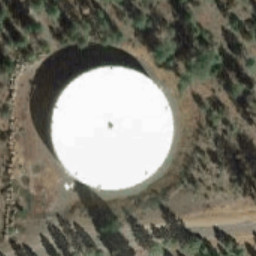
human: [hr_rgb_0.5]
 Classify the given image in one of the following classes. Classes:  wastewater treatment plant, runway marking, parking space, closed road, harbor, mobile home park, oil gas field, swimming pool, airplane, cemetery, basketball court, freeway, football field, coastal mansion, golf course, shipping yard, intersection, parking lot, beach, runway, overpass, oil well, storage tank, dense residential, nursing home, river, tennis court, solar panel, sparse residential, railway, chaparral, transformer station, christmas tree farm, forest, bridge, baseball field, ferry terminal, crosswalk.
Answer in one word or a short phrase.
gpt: storage tank